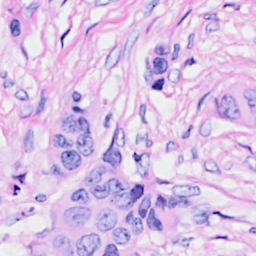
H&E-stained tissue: Breast